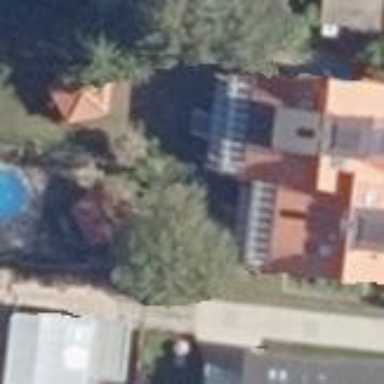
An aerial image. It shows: Simple house.